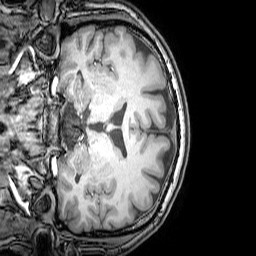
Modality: T1w
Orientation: coronal
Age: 25
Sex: male
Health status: healthy
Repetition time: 0.081 s
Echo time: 0.037 s